Field crop: maize
Growth stage: 2
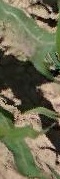
Species: maize